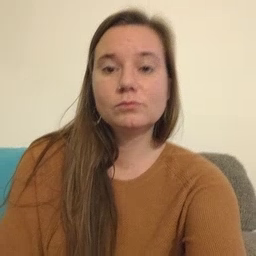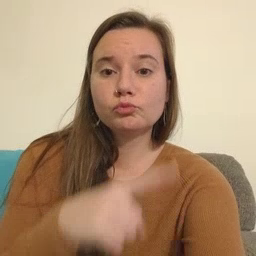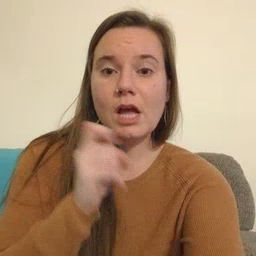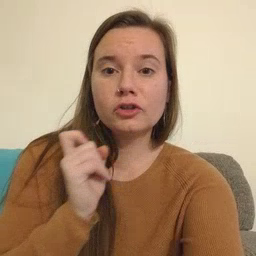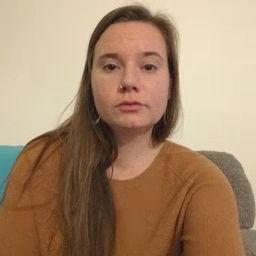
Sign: dryer